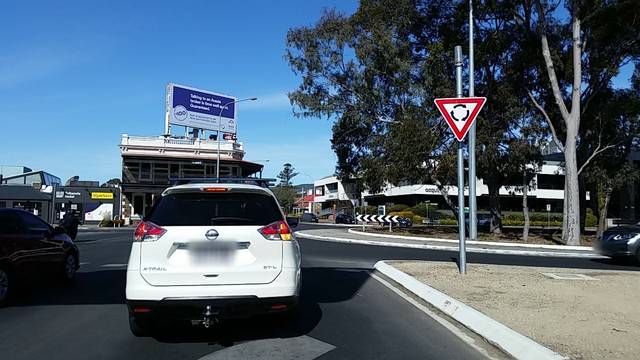
Region: Australia
Coordinates: -34.928, 138.623